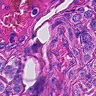
Metastatic tissue present: yes